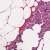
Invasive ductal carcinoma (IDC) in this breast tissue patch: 0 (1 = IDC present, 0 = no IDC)